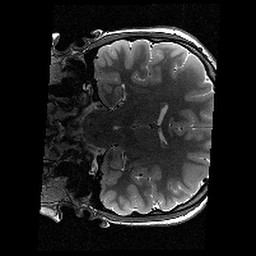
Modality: T2w
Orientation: coronal
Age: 13
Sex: female
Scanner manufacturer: siemens
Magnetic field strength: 3 T
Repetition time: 9.23 s
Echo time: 0.067 s